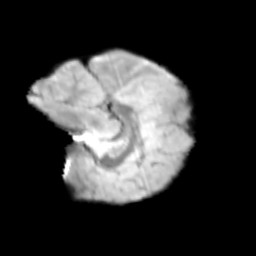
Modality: T2w
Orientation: sagittal
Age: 8
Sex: female
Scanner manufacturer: siemens
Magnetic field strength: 3 T
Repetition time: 3.8 s
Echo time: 0.07 s